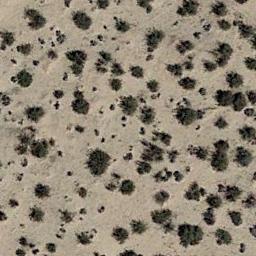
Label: chaparral